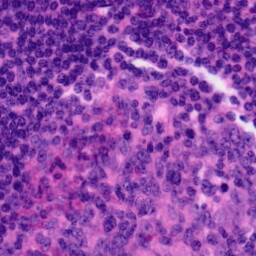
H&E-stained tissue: Tonsil